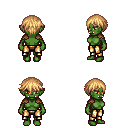
a pixel art fantasy rpg character, female body template, orc, green skin, leather shoulder armor, gold greaves, light blonde short bangs hairstyle, four views (front, back, left, right), 2x2 character sprite sheet, small pixel art, hard edges, no anti-aliasing